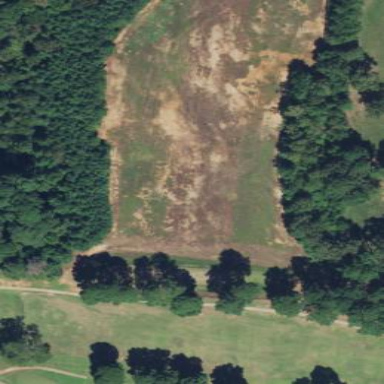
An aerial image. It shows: Grassy area designated as driving range for golf.